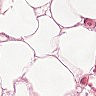
Metastatic tissue present: no